Question: I am trying to clean this figure that I've produced with python and matplotlib - I would like for each pair of red points on the same cicle be connected by an arc (or partial circle). However, I have only managed to plot the entirety of the circles.
The end goal is to get a clean offset of my convex shape (black outline), in a continuous dashed red line.

I know the coordinates of the center of each circle, and the coordinates of each red dot. Does anyone know how I could go about this? Also, each circle has the same diameter.
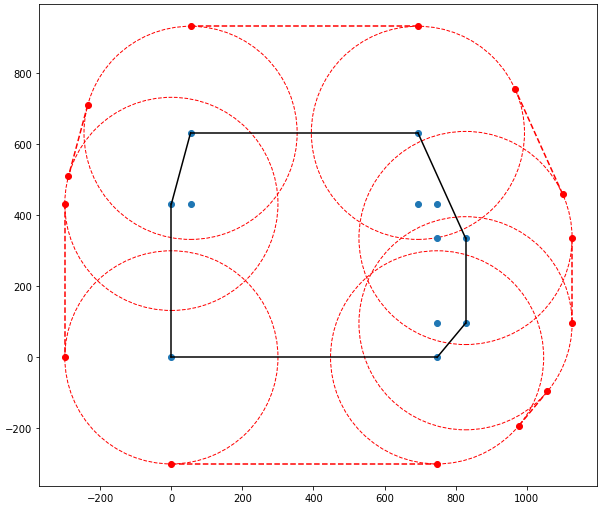
Answer: Try <URL> with the same 'width' and 'height'.